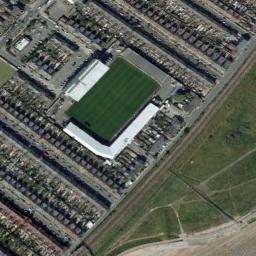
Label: stadium